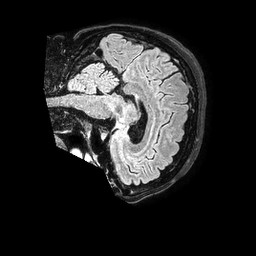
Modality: FLAIR
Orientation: sagittal
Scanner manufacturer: philips
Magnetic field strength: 1.5 T
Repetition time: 4.8 s
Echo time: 0.3 s